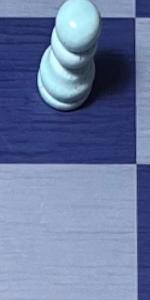
Label: Empty